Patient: sex F, age 75
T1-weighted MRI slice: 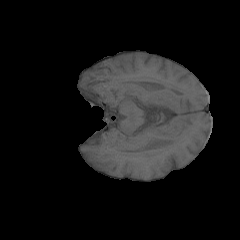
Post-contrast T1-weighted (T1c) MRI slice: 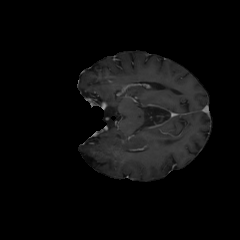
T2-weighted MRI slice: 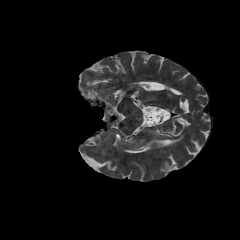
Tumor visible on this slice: no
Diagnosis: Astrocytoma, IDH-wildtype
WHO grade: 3